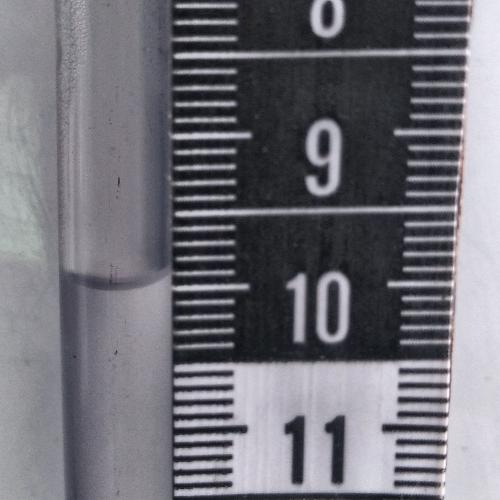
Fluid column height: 10.0 cm